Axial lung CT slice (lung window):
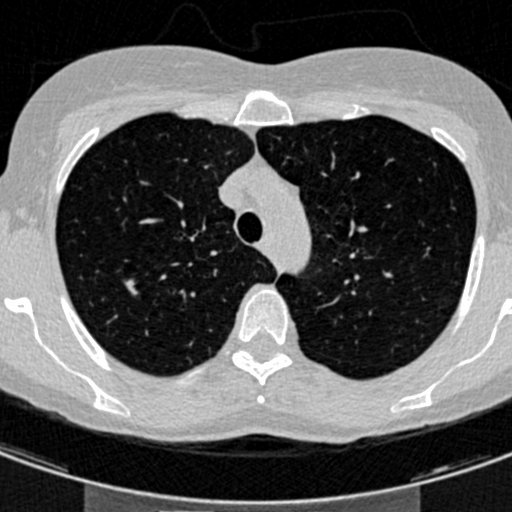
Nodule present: yes
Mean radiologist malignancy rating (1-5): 3.5